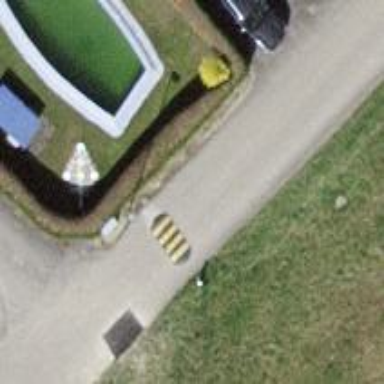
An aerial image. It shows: Bump for traffic calming.